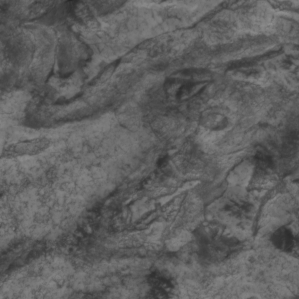
Label: non_frost